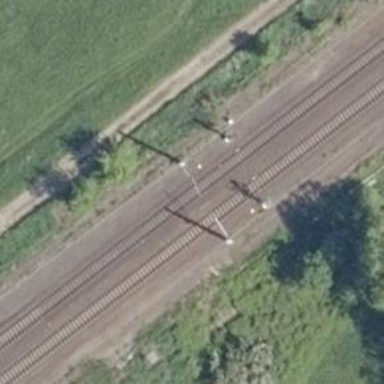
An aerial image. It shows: Railway switch.